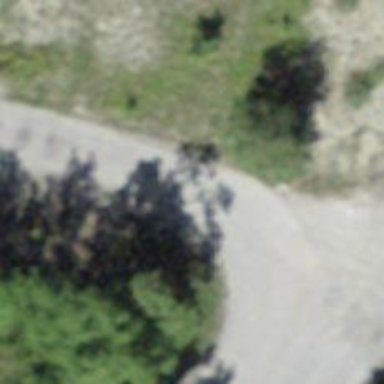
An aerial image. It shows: Gravel track with grade1 tracktype.